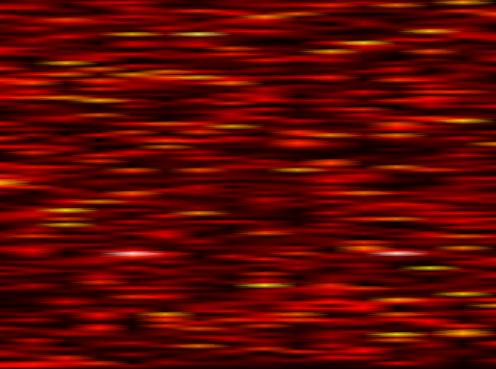
Label: OFDM